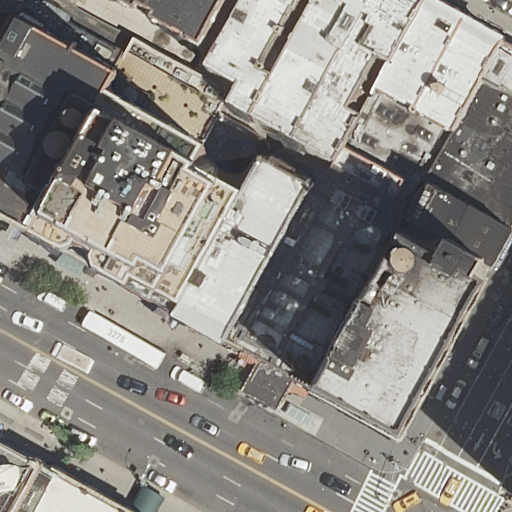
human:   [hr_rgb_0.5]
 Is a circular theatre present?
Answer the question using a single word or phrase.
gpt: no

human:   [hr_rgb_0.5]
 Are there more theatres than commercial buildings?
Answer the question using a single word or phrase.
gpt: yes

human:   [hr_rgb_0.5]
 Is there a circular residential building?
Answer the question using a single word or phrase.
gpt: no

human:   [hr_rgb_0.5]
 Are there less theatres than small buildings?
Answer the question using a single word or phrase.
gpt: yes

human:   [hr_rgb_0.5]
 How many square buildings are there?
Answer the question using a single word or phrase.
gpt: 0

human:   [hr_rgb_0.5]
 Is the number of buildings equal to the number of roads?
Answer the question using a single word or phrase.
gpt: no

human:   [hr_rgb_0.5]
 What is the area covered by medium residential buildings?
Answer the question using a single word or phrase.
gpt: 1810m2

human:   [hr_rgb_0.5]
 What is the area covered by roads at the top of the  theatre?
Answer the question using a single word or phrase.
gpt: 0m2

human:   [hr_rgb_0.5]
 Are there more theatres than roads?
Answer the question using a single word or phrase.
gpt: no

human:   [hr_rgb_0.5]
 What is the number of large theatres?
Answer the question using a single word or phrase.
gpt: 1

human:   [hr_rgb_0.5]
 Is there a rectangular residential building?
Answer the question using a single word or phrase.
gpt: yes

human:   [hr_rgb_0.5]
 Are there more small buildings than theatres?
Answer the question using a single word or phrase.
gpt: yes

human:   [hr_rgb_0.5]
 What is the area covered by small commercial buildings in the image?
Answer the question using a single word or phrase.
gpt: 0m2

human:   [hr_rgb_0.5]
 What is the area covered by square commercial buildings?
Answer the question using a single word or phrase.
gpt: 0m2

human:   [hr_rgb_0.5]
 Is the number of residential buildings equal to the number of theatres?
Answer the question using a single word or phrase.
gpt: no

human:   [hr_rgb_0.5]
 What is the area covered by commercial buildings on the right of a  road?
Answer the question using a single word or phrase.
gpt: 0m2

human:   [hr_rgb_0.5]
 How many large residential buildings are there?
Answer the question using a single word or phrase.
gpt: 5

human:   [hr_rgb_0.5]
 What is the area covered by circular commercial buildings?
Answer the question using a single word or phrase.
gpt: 0m2

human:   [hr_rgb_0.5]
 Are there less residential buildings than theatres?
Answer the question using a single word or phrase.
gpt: no

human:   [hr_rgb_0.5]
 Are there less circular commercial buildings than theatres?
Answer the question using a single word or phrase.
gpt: yes

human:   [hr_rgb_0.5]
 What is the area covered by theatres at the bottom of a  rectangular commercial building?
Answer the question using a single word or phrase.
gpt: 0m2

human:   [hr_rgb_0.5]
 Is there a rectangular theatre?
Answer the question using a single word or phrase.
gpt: no

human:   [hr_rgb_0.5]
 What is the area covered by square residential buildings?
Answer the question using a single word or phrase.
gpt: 0m2

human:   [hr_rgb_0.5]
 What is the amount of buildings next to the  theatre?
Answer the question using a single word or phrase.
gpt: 15

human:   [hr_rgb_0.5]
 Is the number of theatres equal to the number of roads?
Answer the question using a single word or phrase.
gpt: no

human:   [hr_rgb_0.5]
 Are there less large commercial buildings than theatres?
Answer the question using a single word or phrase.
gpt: yes

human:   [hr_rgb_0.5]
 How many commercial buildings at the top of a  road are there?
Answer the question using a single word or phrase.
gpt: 0

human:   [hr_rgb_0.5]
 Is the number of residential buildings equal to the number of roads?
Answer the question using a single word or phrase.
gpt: no

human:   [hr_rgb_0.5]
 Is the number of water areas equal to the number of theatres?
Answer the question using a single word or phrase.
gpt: no

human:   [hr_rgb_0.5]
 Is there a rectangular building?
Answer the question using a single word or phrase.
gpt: yes

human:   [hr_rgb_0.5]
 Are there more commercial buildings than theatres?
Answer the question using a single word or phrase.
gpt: no

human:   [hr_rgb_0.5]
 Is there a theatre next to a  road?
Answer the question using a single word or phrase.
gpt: yes

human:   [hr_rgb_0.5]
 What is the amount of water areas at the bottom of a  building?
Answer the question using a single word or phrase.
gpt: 0

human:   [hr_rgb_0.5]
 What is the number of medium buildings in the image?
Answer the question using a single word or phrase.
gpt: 7

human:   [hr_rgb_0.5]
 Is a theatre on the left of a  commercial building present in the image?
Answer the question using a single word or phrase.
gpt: no

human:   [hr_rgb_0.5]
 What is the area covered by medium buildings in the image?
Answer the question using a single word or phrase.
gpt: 1810m2